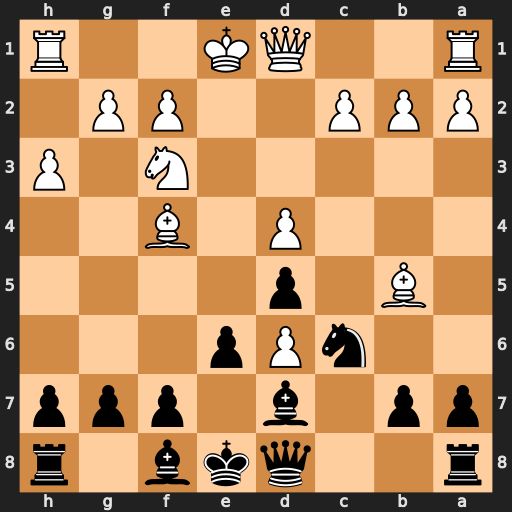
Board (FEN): r2qkb1r/pp1b1ppp/2nPp3/1B1p4/3P1B2/5N1P/PPP2PP1/R2QK2R
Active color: b
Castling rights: KQkq
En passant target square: -
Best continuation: Qa5+ c3 Qxb5